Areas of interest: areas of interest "Jiangsu Province Green Building Expo Park"
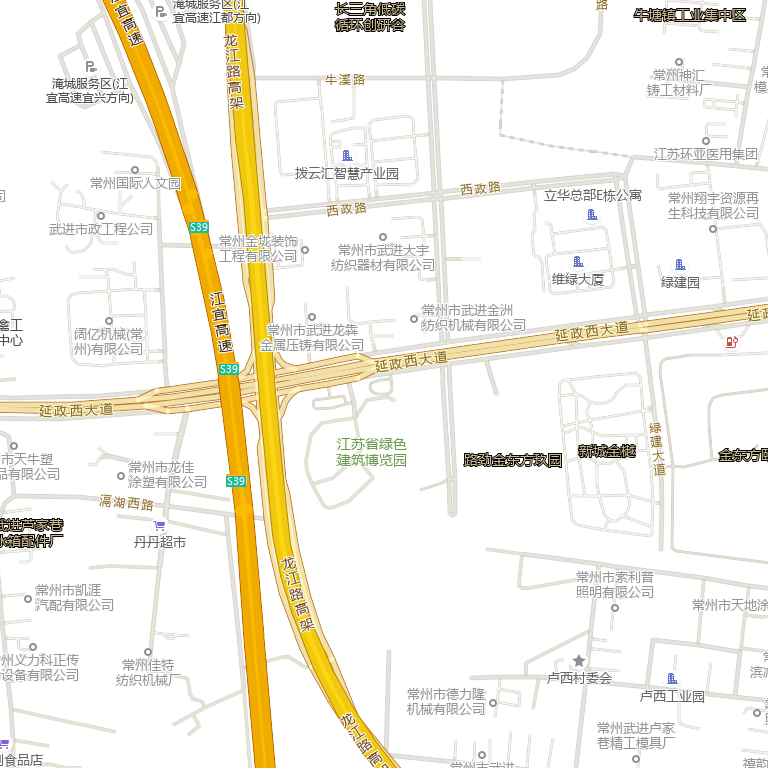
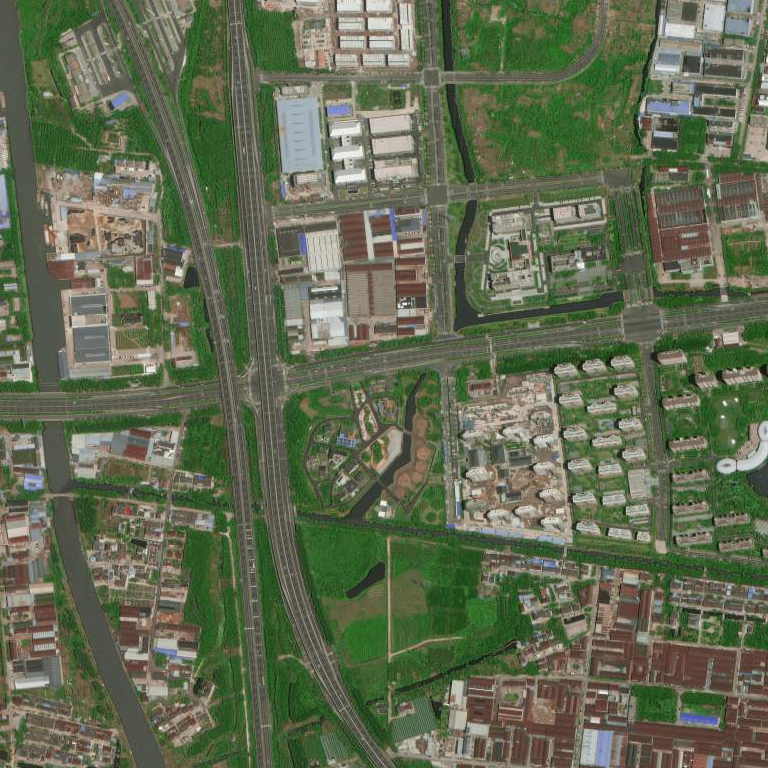